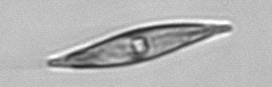
Label: Pleurosigma